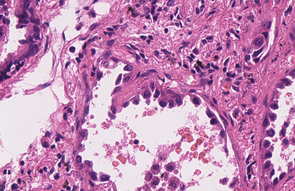
Tumor epithelial tissue: yes
Tumor-associated stroma tissue: yes
Normal tissue: no